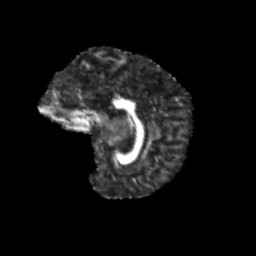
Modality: FA
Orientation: sagittal
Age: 11
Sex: female
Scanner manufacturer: siemens
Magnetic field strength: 3 T
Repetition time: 3.8 s
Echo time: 0.07 s